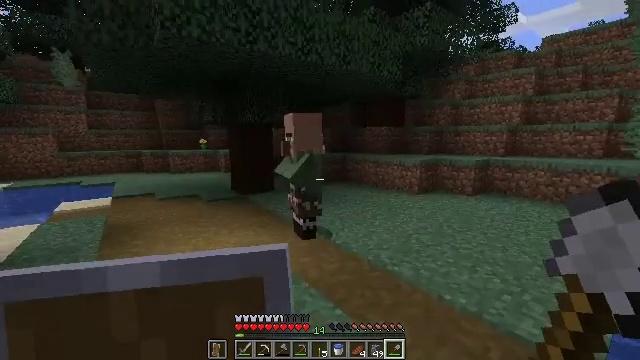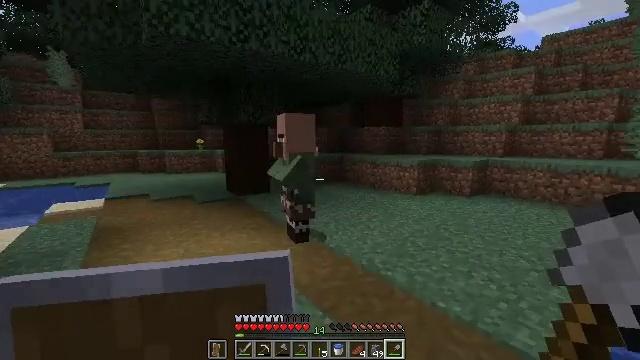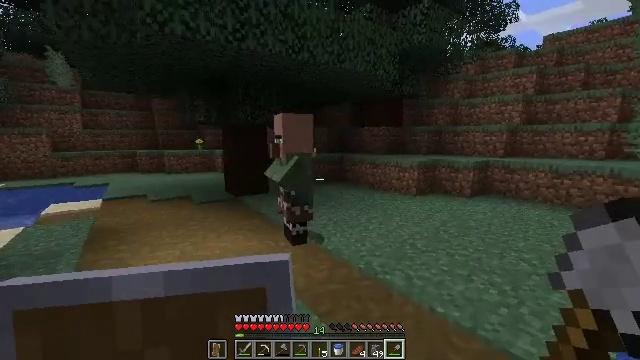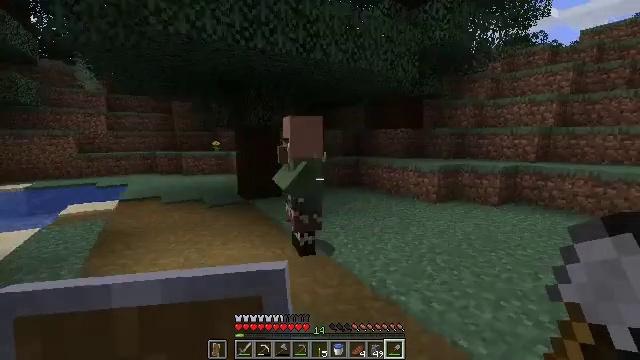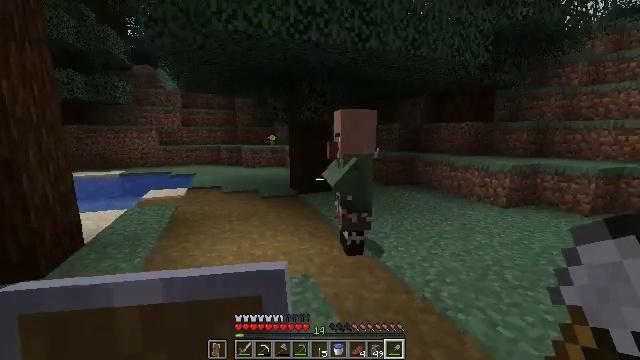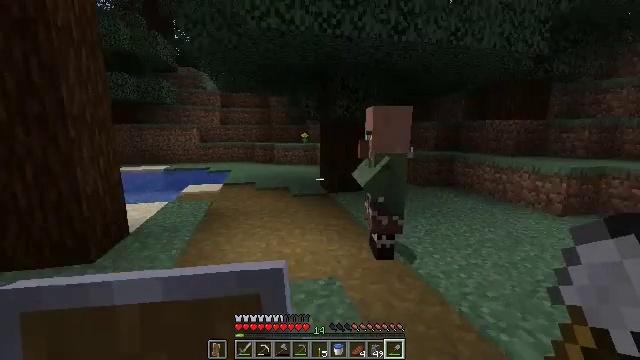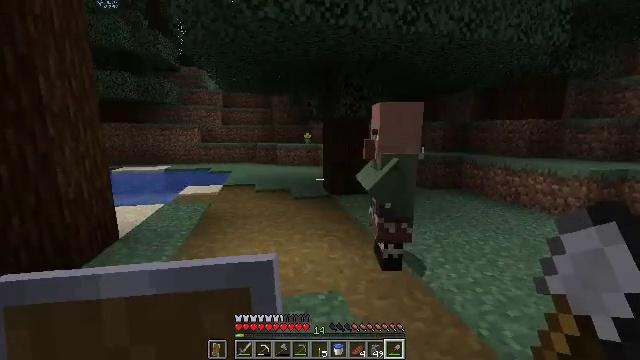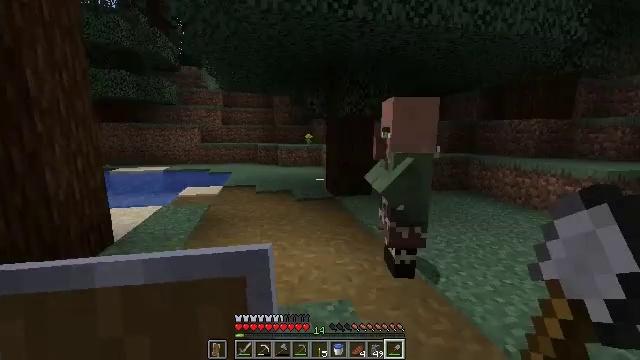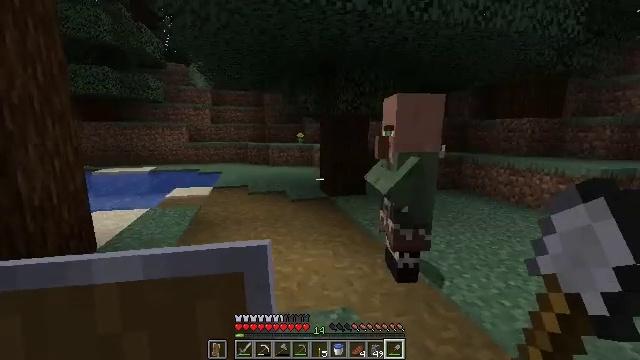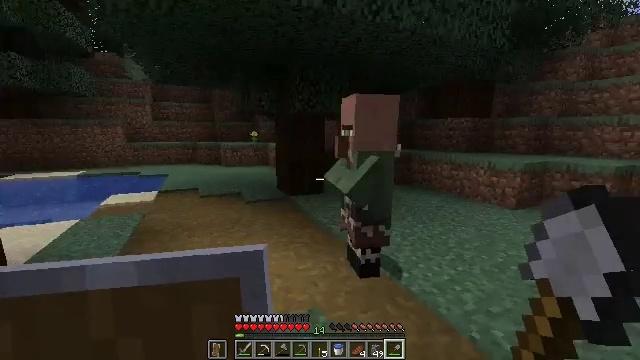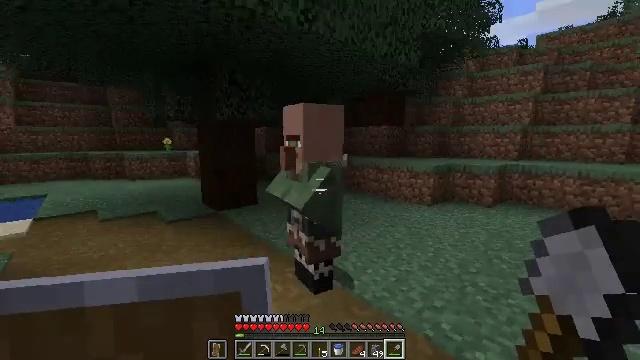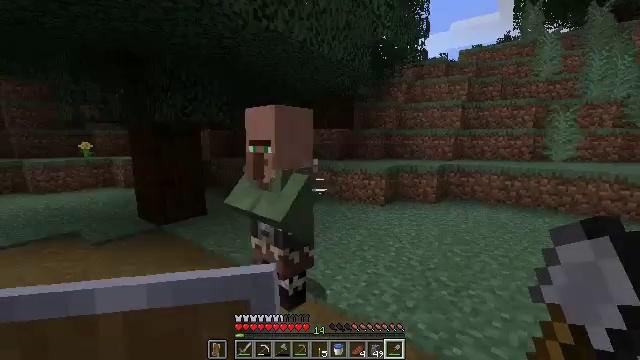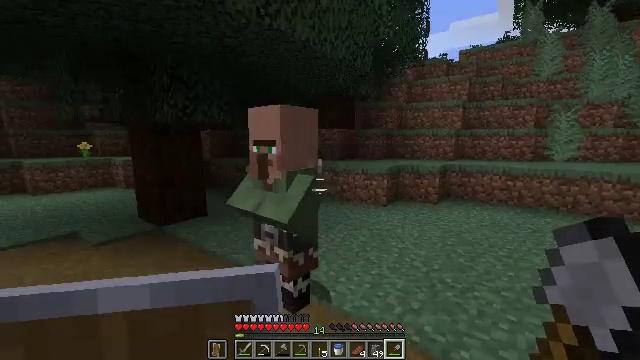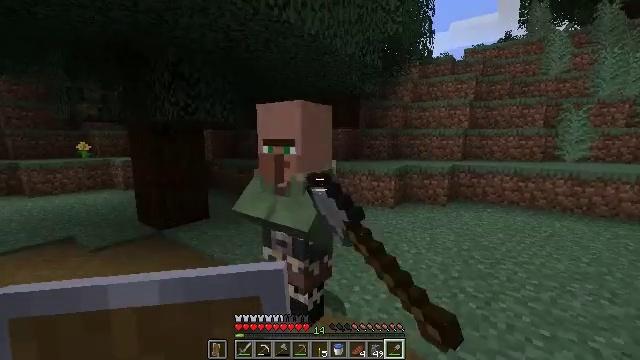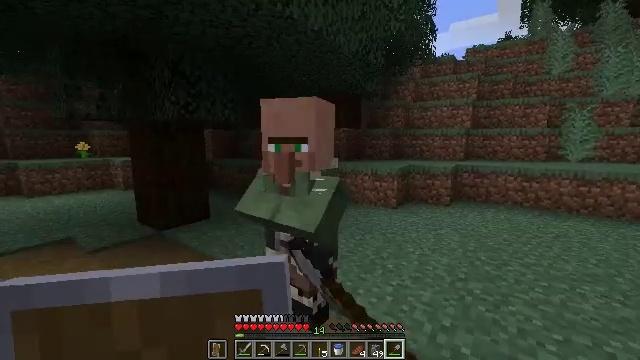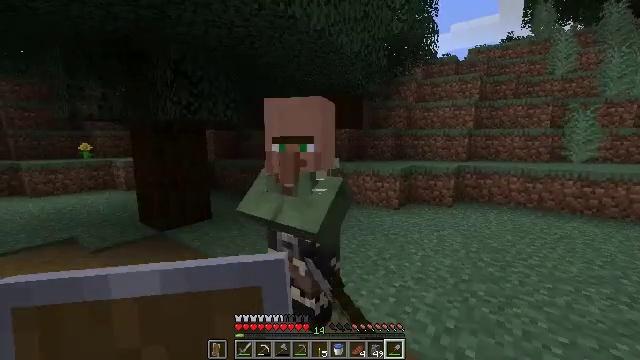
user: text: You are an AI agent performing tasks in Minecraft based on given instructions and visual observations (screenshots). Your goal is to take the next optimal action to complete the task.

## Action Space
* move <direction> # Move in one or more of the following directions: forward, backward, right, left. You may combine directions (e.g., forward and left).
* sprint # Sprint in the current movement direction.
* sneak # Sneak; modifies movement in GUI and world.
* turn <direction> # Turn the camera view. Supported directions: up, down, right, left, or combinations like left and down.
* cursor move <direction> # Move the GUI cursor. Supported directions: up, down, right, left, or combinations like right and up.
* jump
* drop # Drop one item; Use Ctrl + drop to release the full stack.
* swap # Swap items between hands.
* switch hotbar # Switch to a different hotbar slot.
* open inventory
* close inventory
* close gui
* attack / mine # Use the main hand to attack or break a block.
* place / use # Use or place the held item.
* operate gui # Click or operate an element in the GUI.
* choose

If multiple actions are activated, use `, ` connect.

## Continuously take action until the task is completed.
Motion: motion action
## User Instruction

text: Harvest sweet berries by mining the bush.
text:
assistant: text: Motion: move forward and move right
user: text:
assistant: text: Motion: move forward
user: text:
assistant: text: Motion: move forward, turn left
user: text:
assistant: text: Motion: move forward, turn left and down
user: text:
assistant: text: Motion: move forward, turn left
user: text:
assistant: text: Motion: move forward and move left
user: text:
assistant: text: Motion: move forward and move left
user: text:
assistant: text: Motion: move forward and move left, turn right
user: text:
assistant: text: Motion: move forward and move left, turn right
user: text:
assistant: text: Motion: move forward and move left, turn right and up
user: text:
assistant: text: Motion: move forward and move left, turn right
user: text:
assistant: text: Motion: move forward, use / place
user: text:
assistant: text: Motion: use / place
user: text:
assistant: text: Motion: no_op
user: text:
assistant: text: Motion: no_op
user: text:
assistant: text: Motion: no_op
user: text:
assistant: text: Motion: turn left and up
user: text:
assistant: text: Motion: move forward, turn left and down
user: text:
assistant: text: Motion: move forward, turn left and down
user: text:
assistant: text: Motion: move forward, turn left and up
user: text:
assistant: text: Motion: move forward, turn left and up
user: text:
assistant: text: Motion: move forward, turn left and up
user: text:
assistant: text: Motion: move forward
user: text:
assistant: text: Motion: move forward, turn right and up
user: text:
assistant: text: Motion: move forward
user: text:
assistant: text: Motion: move forward, turn left and down
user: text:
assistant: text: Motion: move forward, turn right and up
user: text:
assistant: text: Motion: move forward
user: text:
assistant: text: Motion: move forward, turn right
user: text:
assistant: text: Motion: move forward, turn right